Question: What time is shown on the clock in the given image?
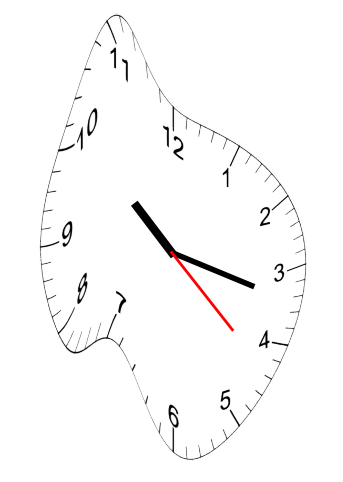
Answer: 10:17:22